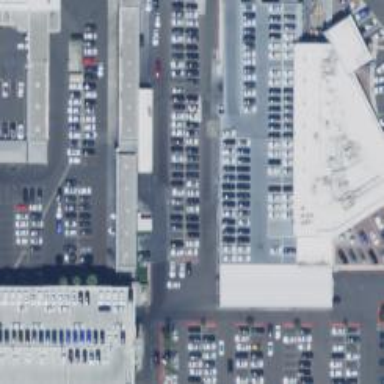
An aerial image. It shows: Retail area.